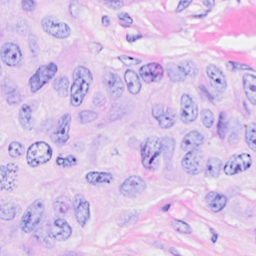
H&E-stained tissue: Breast